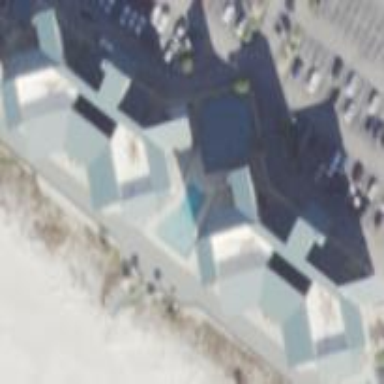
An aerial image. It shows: Hotel building.